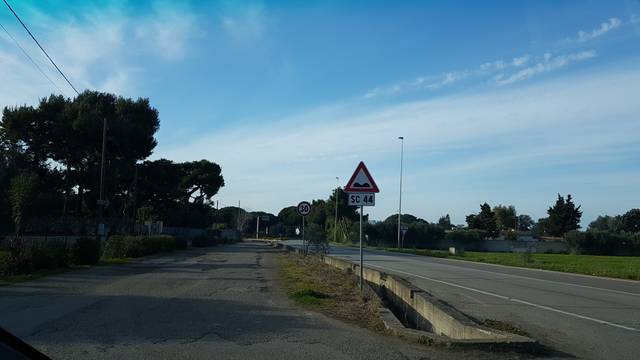
Region: Italy
Coordinates: 40.656, 17.93